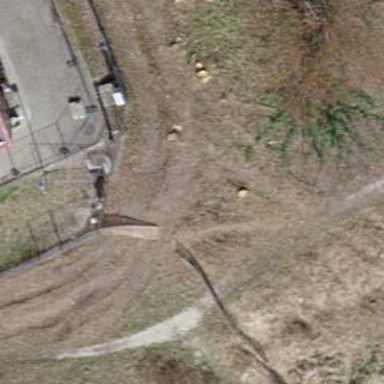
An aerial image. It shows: Concrete retaining wall.